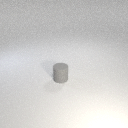
small gray rubber cylinder